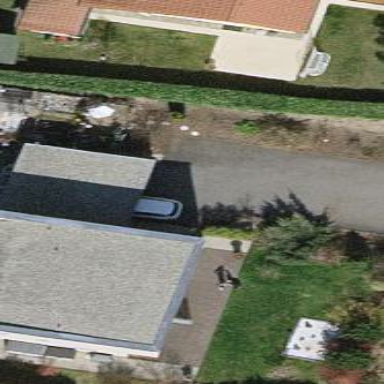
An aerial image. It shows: View of roof of building.